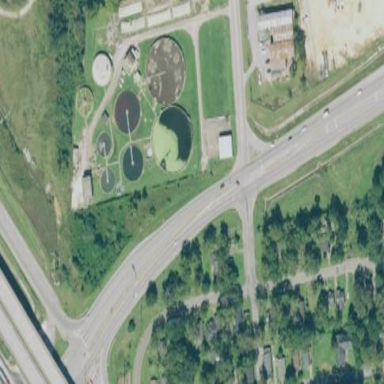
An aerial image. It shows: Wastewater plant.